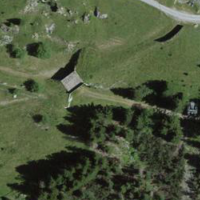
EUNIS habitat code: 24
Species observed at this site:
Pinus mugo
Eryngium alpinum